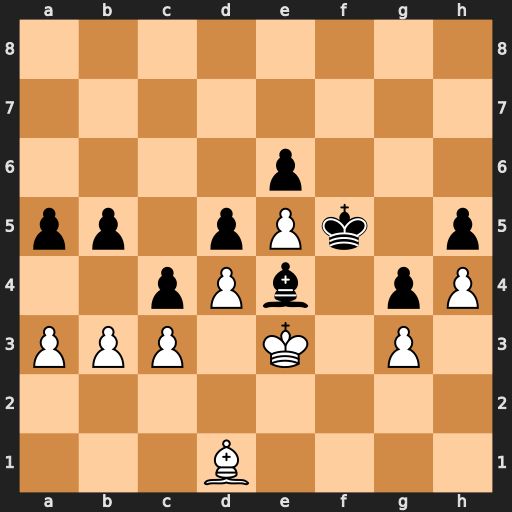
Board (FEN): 8/8/4p3/pp1pPk1p/2pPb1pP/PPP1K1P1/8/3B4
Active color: w
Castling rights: -
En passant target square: -
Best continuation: b4 axb4 cxb4